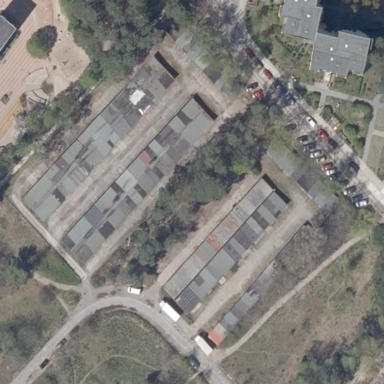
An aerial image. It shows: Area designated for garages.